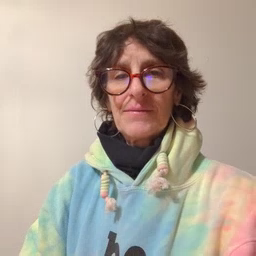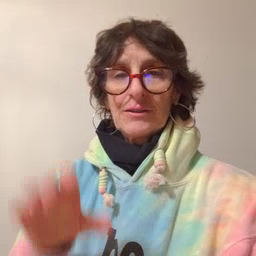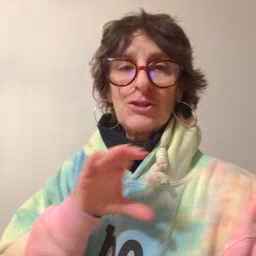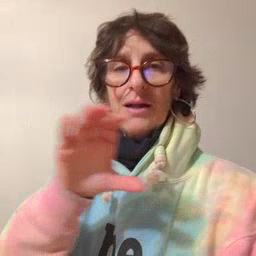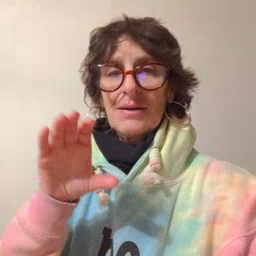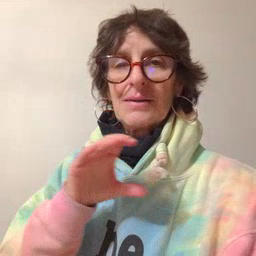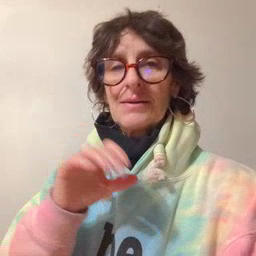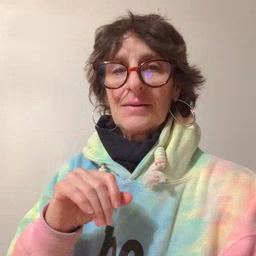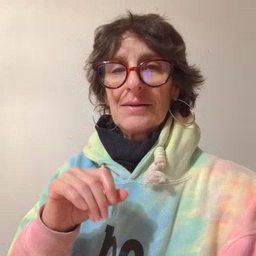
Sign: chocolate